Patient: sex F, age 75
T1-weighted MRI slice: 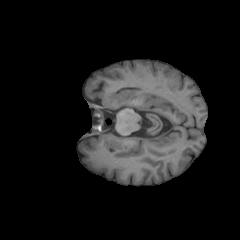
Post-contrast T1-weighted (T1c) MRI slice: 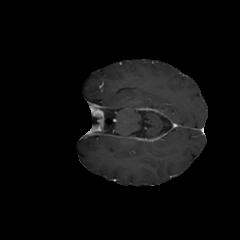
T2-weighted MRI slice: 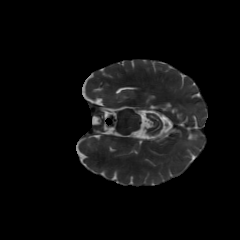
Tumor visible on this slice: no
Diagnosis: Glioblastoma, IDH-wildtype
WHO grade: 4